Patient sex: M
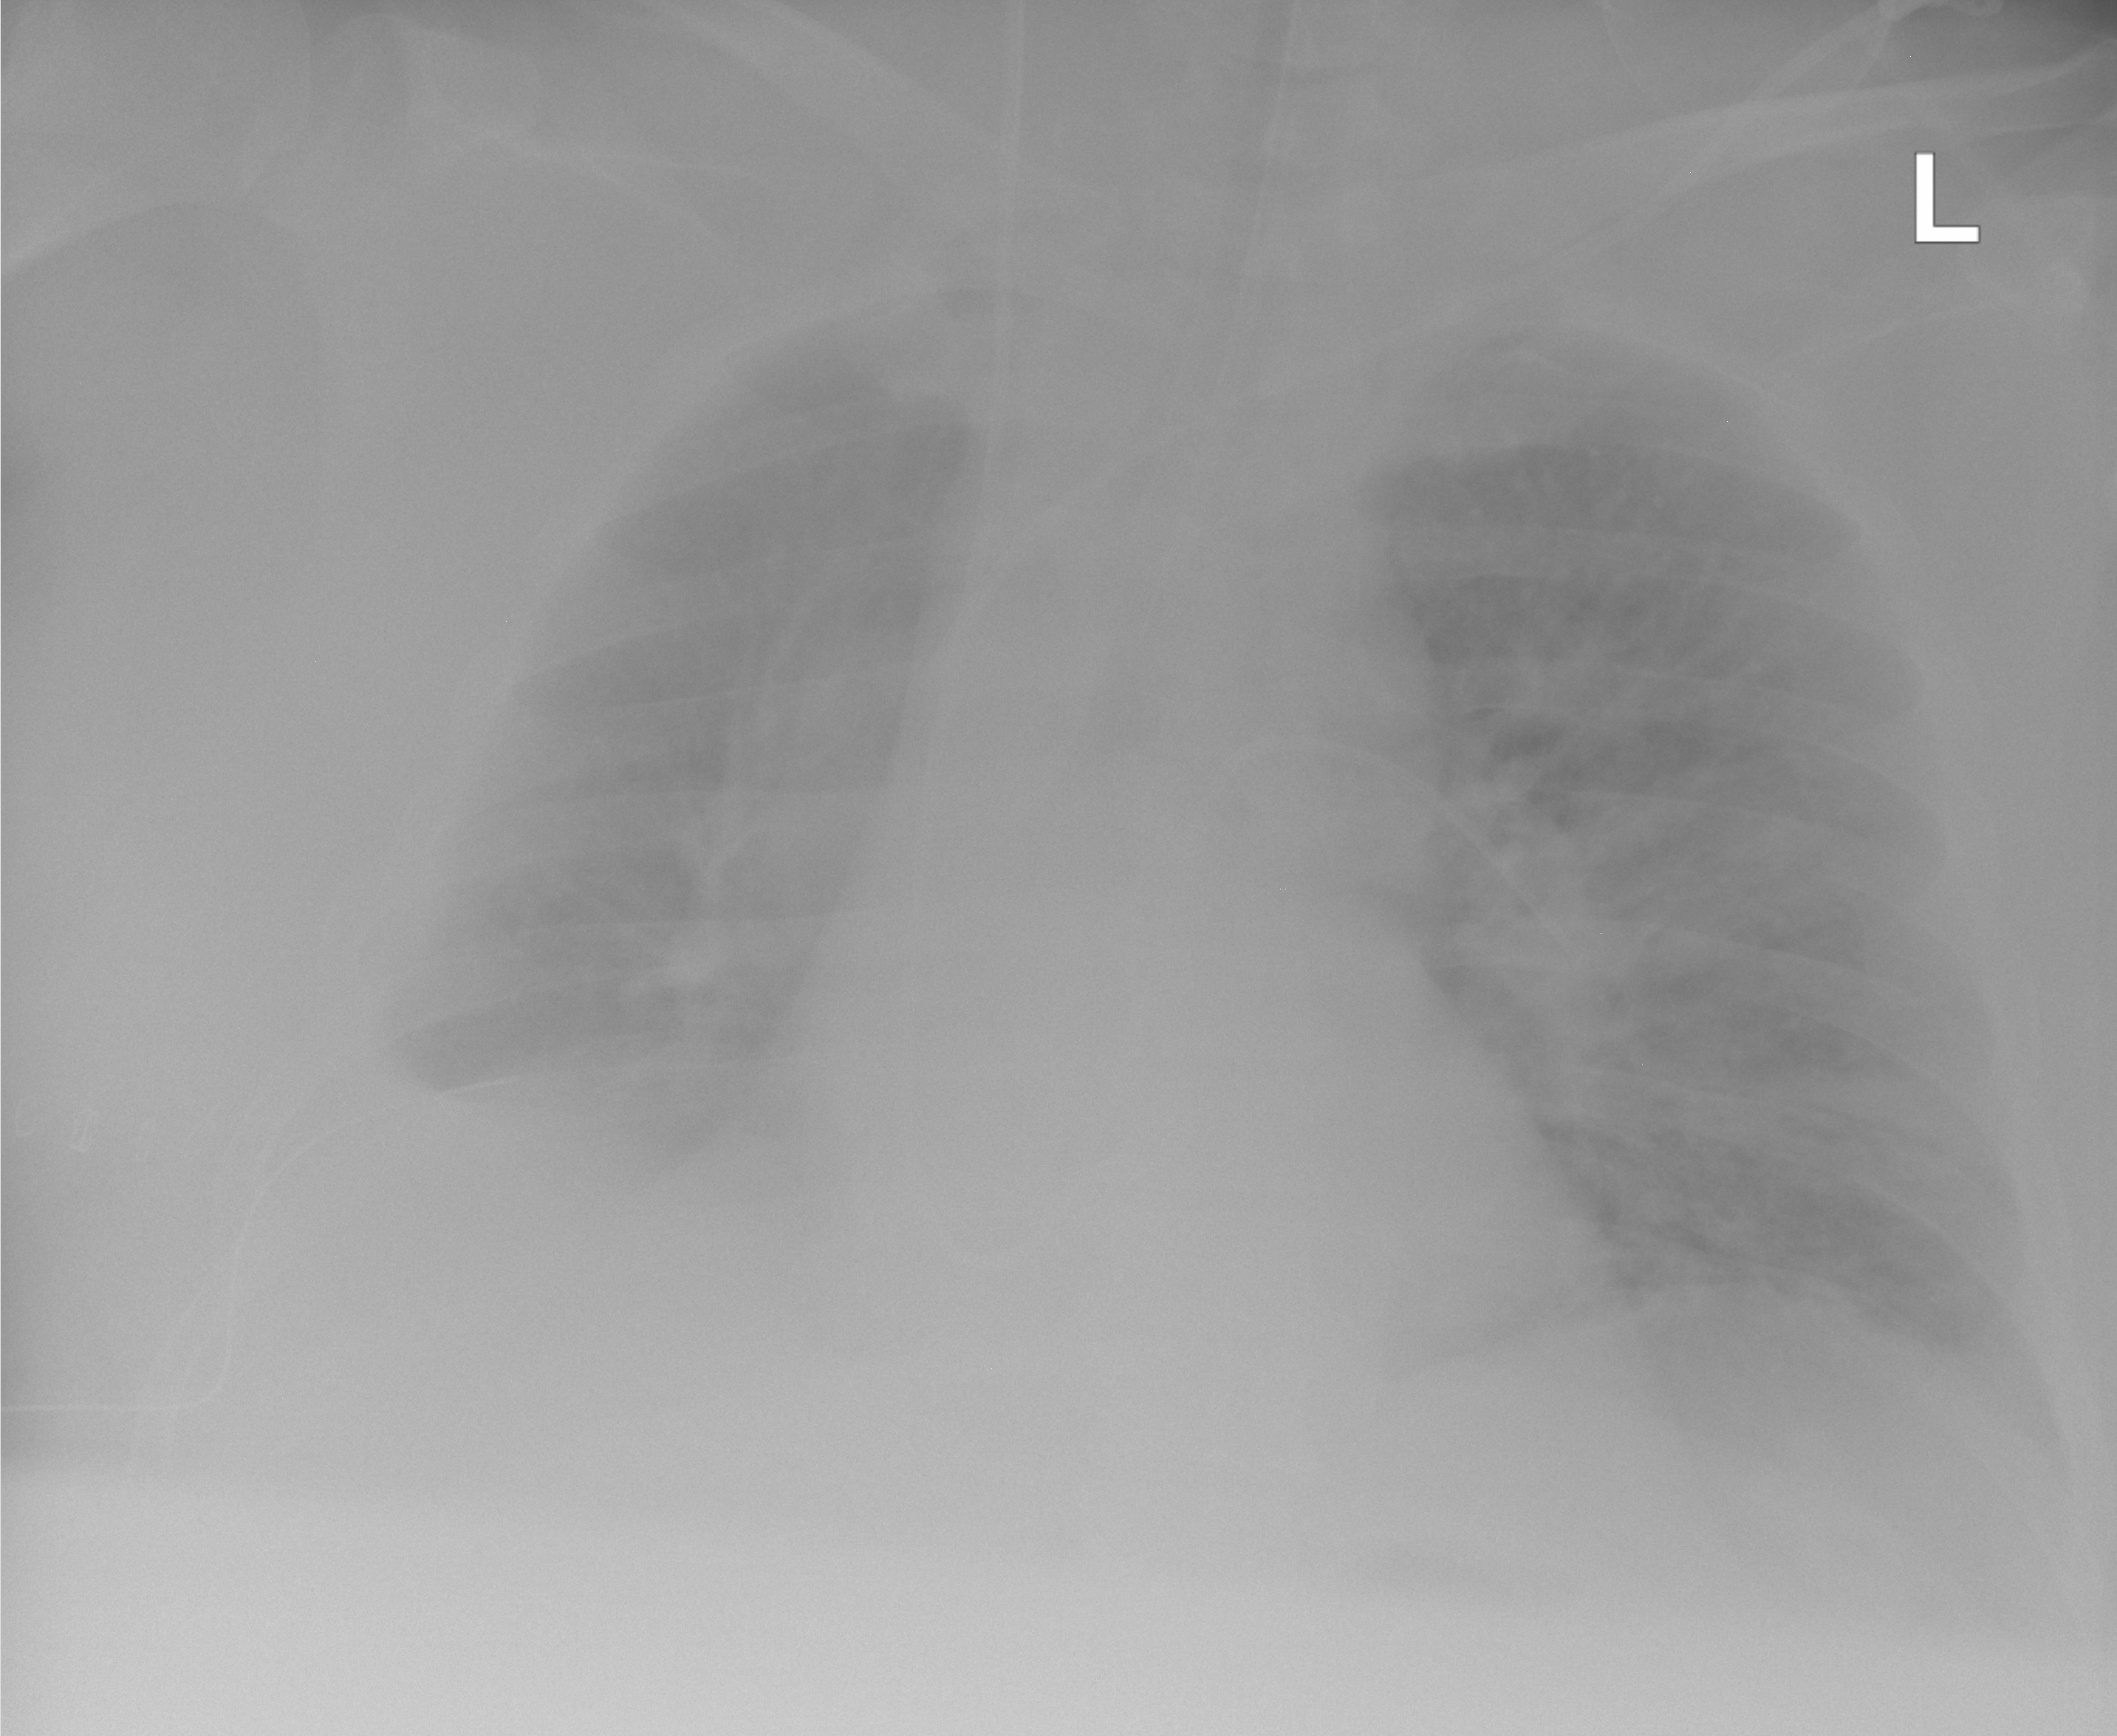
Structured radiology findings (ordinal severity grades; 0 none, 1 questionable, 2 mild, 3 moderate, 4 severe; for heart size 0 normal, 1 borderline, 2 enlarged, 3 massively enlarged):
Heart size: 2
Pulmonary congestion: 2
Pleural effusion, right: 2
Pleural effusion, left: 0
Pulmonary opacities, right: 2
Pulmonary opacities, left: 3
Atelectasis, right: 2
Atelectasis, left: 2